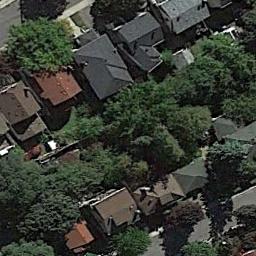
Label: medium_residential